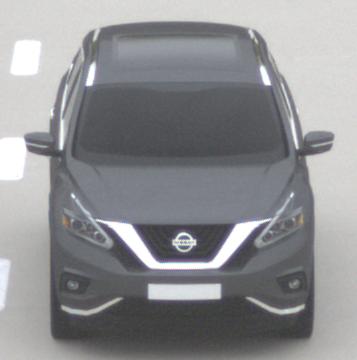
Make: Nissan
Model: Murano
Detailed model: Gen. 3 Z52
Model produced from: 2015
Doors: 5
Color: gray
Road condition: dry road
Daytime: midday
Contrast: low contrast